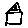
Label: house